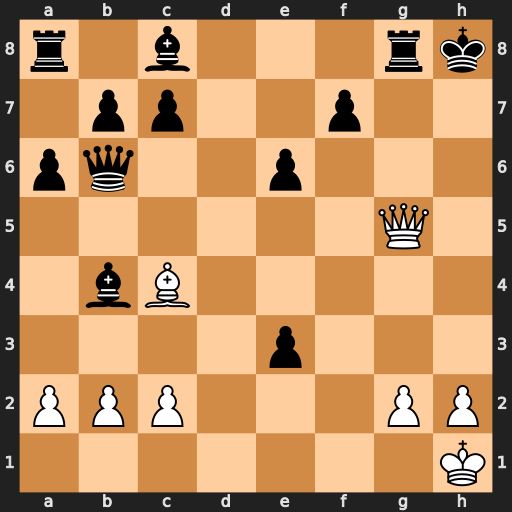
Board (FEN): r1b3rk/1pp2p2/pq2p3/6Q1/1bB5/4p3/PPP3PP/7K
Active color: w
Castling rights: -
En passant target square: -
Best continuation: Qh6#